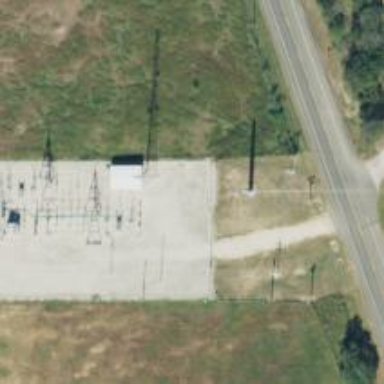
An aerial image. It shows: Power tower.